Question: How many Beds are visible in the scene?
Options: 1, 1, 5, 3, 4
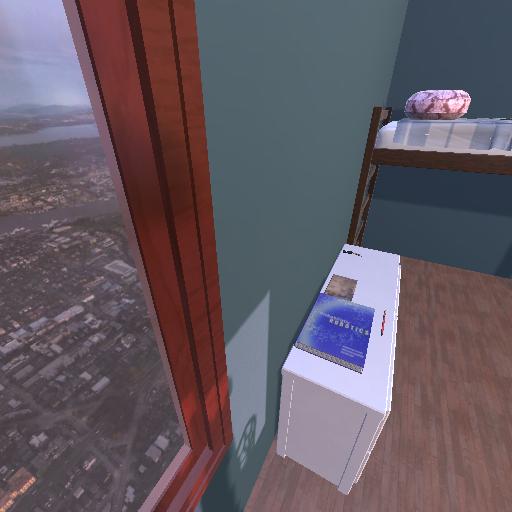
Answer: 1